Question: I'm trying to make my app workable and visually better across all different screen sizes, but I have run into some issues. I have a simple image layout :
The images are sized 200 x 200 for small and 400 x 400 for the large. In the drawable folders I have made some smaller ones for smaller screens 100x100 , 200x200 and then 50x50 , 100x100. However looking at the list of devices in eclipse, the galaxy nexus 10 and the galaxy nexus both take their images from the xdpi folder. If I make the images work for the nexus its makes the nexus 10 really small and if I make them for the nexus 10 it messes up the layout for other devices. Why doesn't the nexus 10 just use the xxhdpi folder ?
How can I get around this issue ? I want to avoid separate layouts if possible as I've not attempted that yet as i'm still new to android programming.
How can solve this issue ?
Go easy on me as im still quite new. Thanks
## edit
Listed as galaxy nexus in eclipse (720 x 1280)
and Nexus 10 (2560 x 1600)
as you can see major difference in sizes but use the same xdpi folder
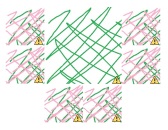
Answer: You can declare drawables for different screen widths
'drawable-sw720dp/'